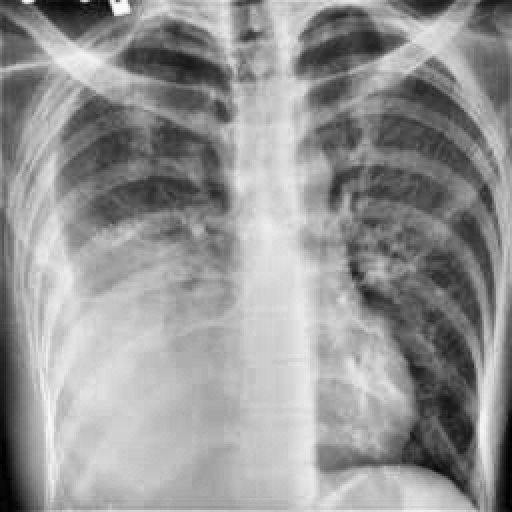
Finding: TUBERCULOSIS